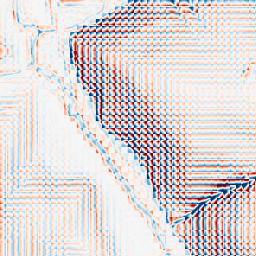
Category: wavelet
Decomposition family: wavelet_dwt
Decomposition parameters: wavelet: haar
level: 3
Upsampling method: cubic_mitchell
Upsampling parameters: scale: 4
Upsampling scale: 4